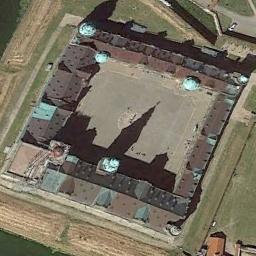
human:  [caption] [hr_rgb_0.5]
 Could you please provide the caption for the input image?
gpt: The palace is surrounded by lush forests .

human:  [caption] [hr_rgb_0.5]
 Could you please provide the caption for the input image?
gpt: There are many roads beside the palace .

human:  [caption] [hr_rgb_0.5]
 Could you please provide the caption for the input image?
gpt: The dark gray palace has a courtyard and some green towers .

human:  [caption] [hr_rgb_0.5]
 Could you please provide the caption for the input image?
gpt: The palace is on the open place .

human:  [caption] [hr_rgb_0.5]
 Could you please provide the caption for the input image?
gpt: There are some green lawns beside the brown palace .